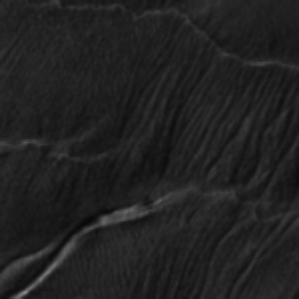
Label: frost